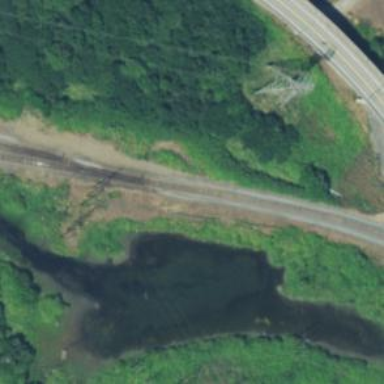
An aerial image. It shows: Viaduct bridge.